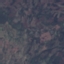
Land use / land cover: HerbaceousVegetation